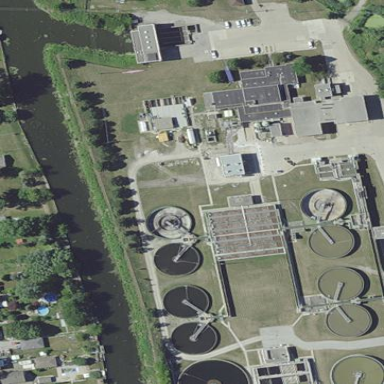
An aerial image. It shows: View of wastewater plant.